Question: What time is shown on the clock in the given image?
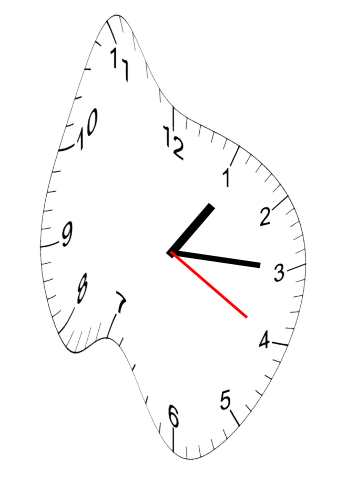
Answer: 01:15:20